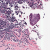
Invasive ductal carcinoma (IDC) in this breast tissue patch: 0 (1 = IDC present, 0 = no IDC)